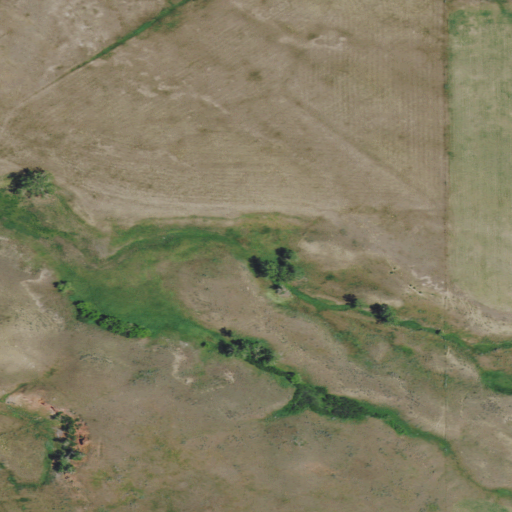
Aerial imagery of valley in Montana named Macs Draw containing shrub and grassland